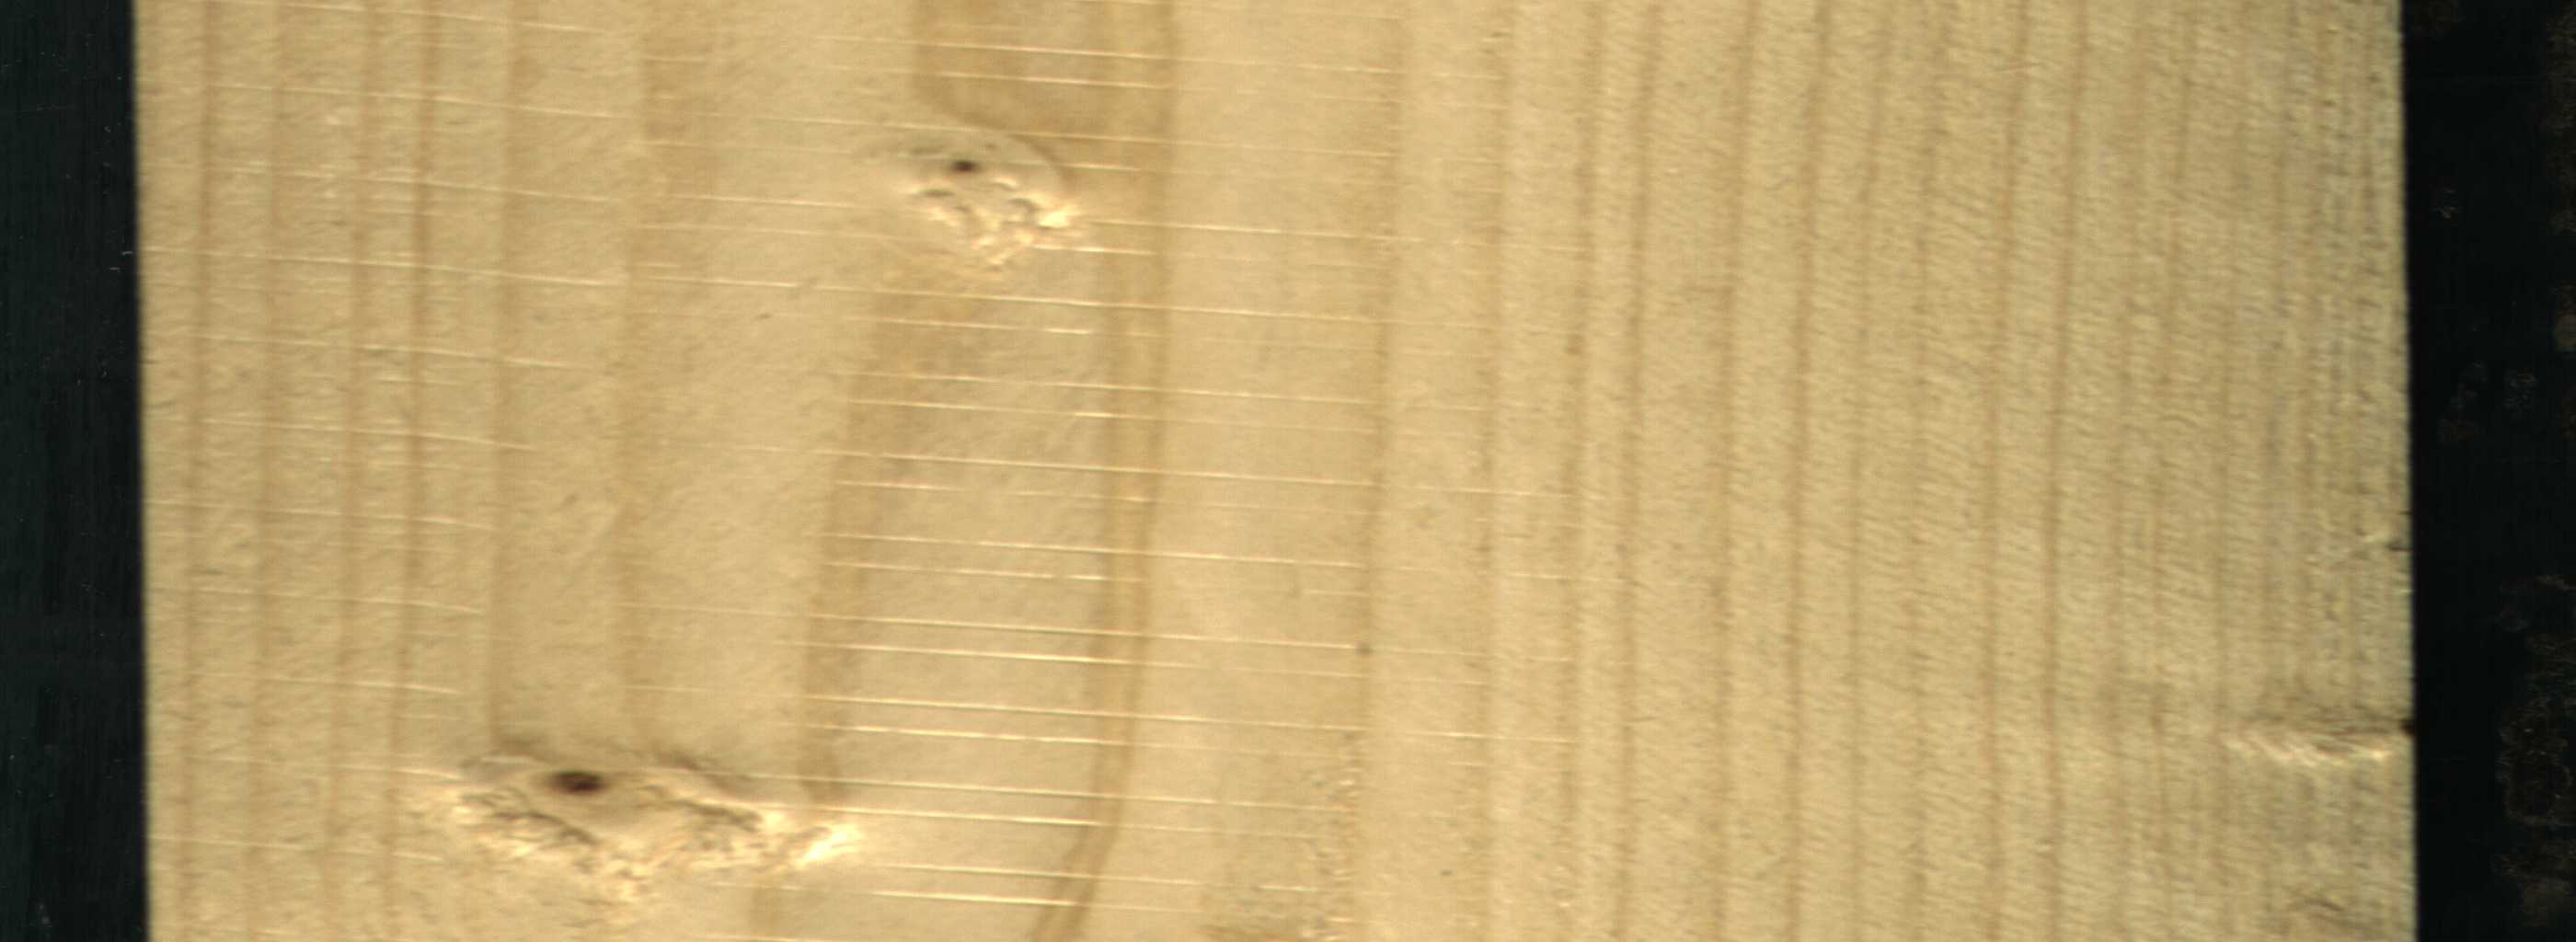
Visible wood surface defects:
Live_Knot
Live_Knot